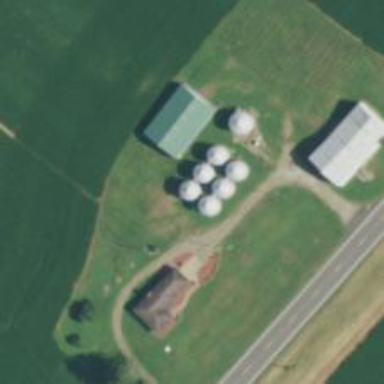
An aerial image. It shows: Silo.